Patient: sex M, age 64
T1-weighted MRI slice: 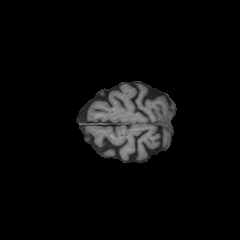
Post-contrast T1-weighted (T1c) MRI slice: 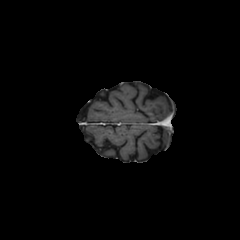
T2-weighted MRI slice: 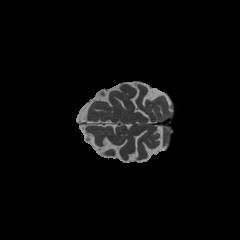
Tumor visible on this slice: no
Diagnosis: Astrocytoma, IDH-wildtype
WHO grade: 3